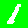
Digit: 1